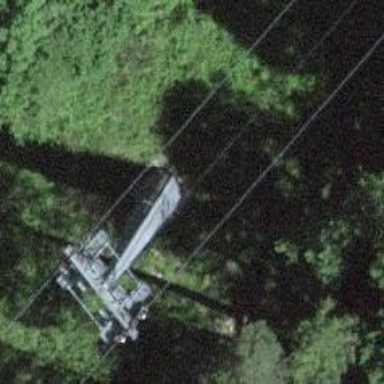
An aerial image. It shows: Pylon for aerialway.